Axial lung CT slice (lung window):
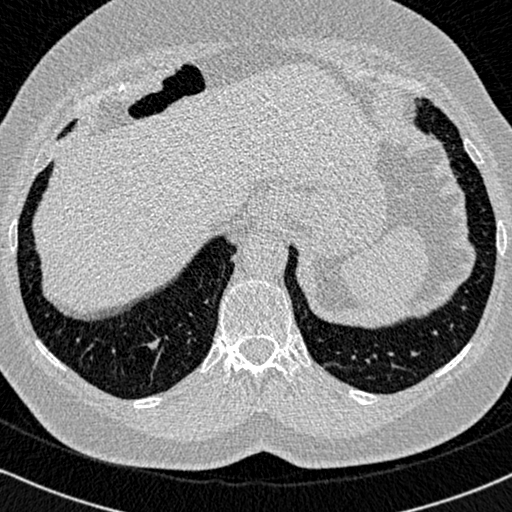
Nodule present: no